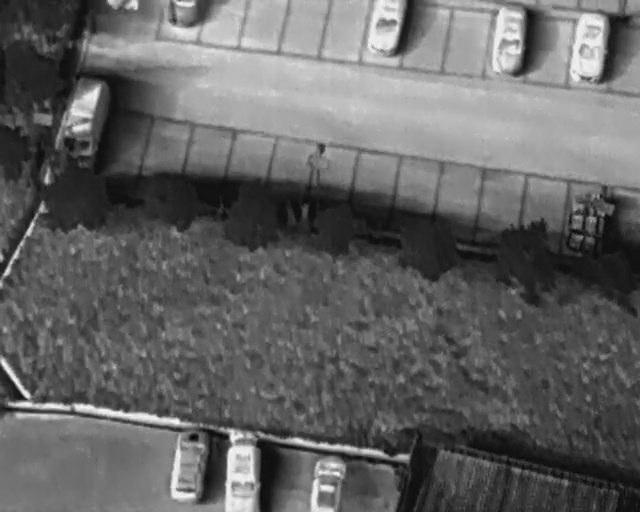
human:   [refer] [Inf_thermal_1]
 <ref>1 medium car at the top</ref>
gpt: <box>[[56, 1, 64, 8, 2]]</box>

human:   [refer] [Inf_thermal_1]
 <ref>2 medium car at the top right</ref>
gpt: <box>[[74, 4, 85, 11, 8], [86, 5, 97, 12, 9]]</box>

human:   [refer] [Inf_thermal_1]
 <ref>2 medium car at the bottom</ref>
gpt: <box>[[32, 89, 43, 96, 2], [47, 90, 56, 97, 2]]</box>